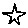
Label: star